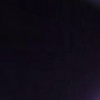
Label: space